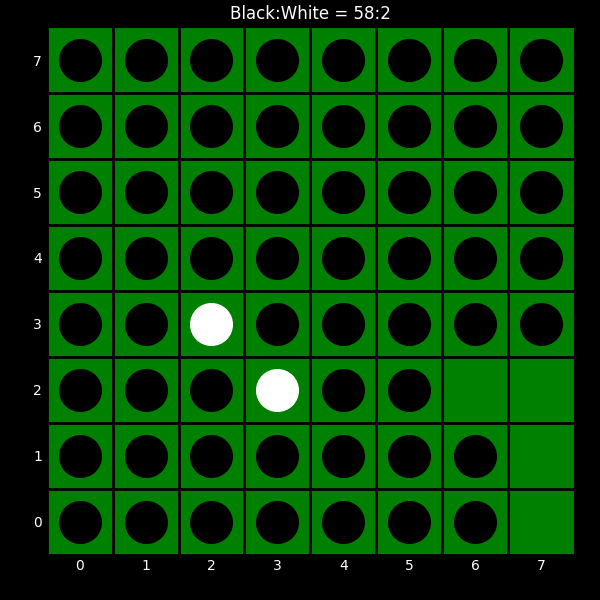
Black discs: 58
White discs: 2